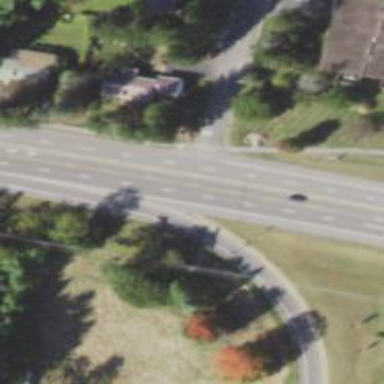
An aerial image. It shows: Crossing on the road.